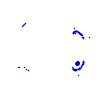
Particle: pion